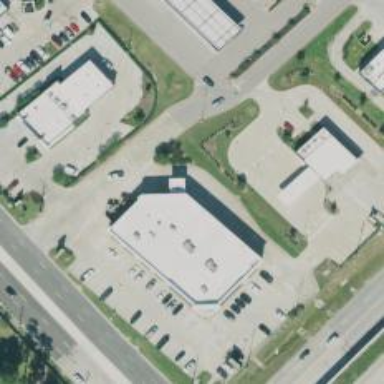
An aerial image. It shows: Building that is pharmacy providing healthcare services.